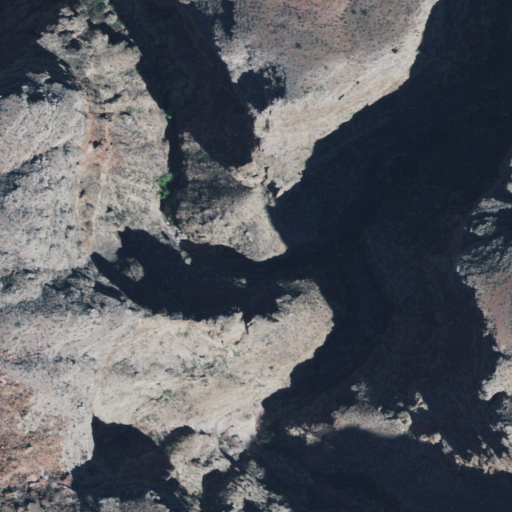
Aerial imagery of valley in Arizona named Willow Canyon containing shrub and barren land